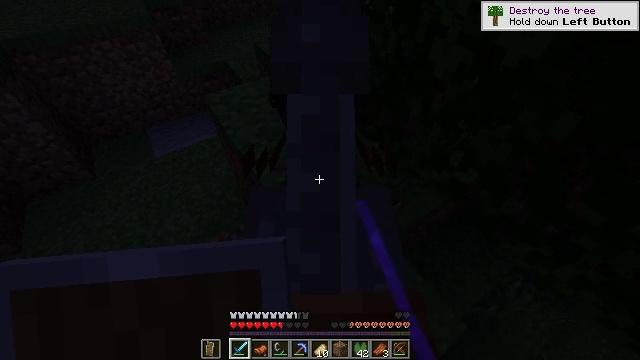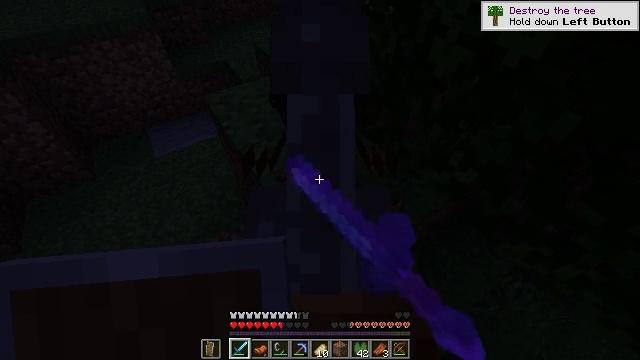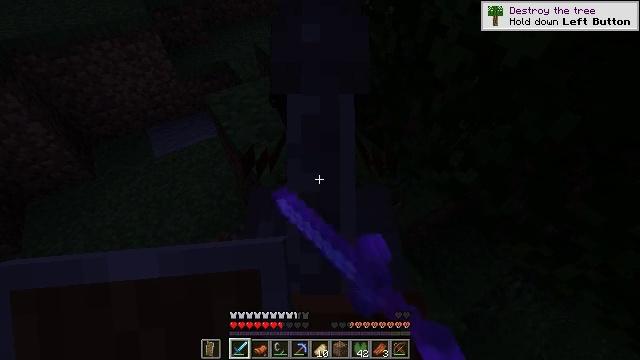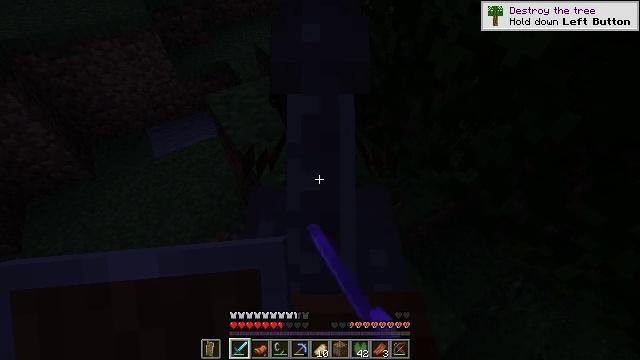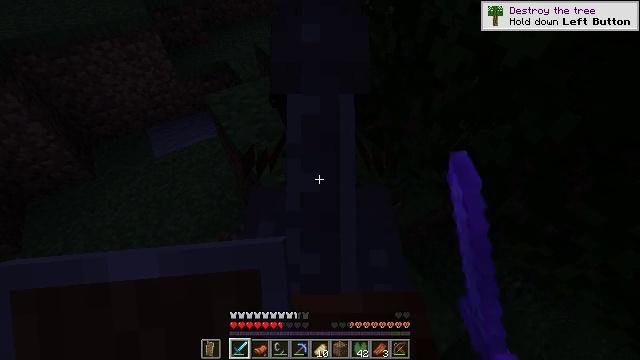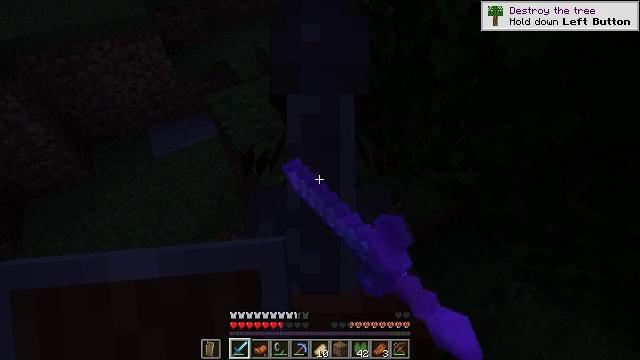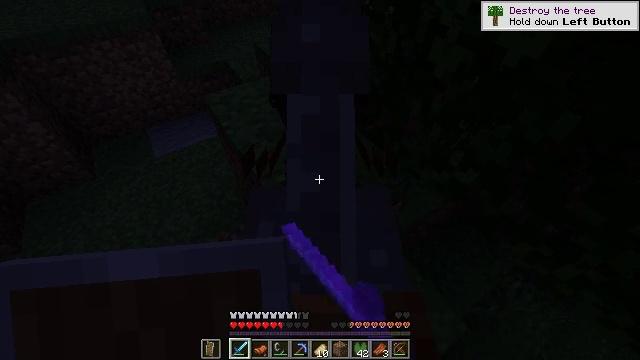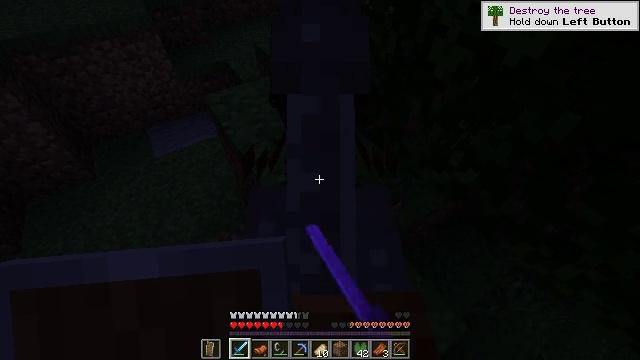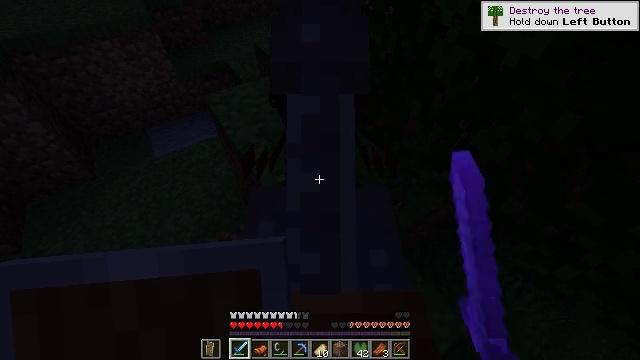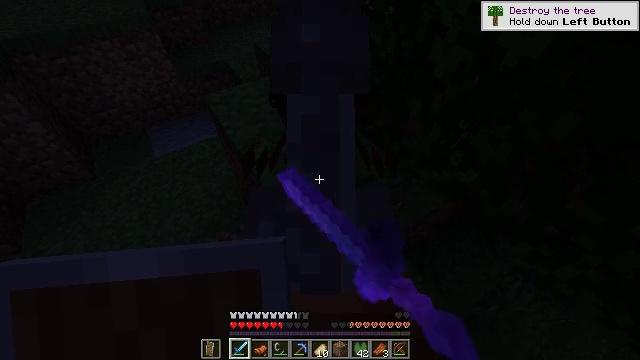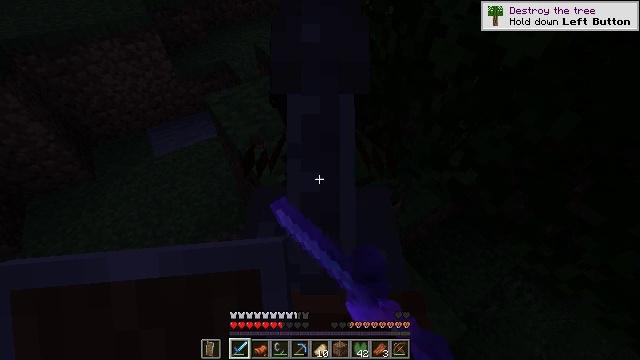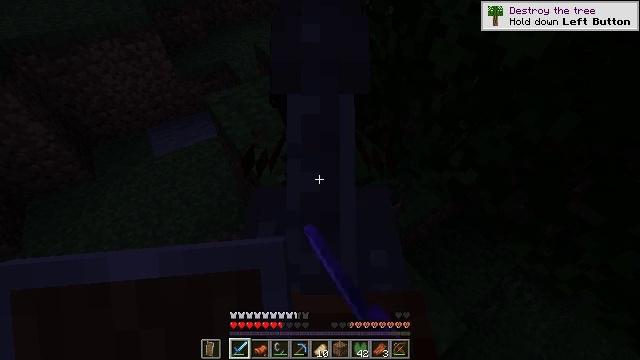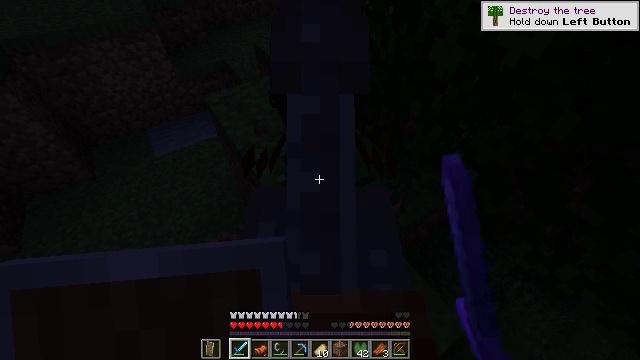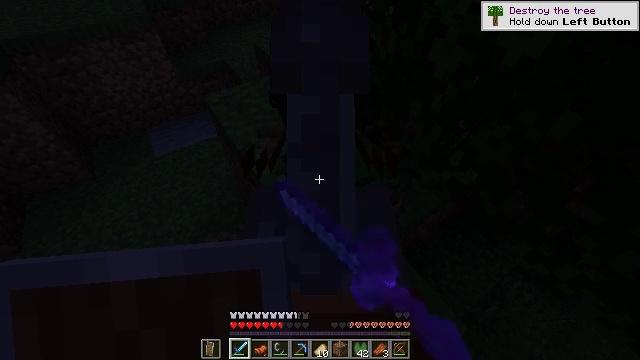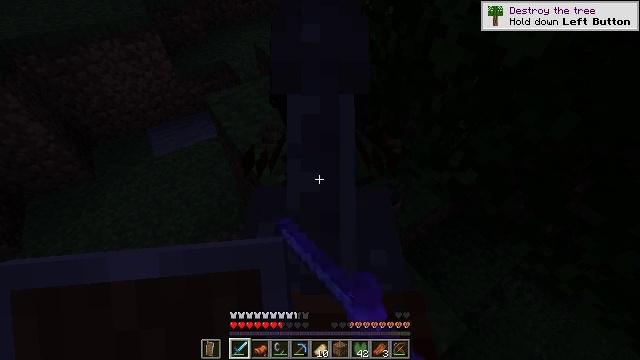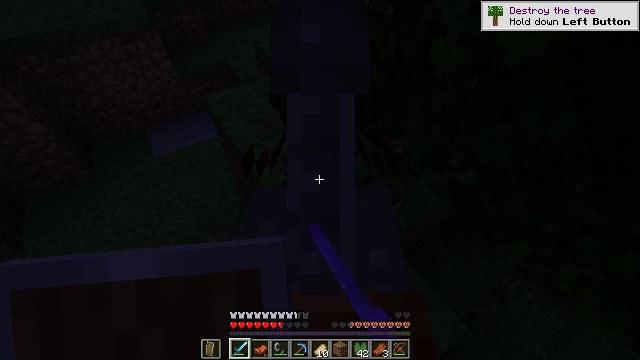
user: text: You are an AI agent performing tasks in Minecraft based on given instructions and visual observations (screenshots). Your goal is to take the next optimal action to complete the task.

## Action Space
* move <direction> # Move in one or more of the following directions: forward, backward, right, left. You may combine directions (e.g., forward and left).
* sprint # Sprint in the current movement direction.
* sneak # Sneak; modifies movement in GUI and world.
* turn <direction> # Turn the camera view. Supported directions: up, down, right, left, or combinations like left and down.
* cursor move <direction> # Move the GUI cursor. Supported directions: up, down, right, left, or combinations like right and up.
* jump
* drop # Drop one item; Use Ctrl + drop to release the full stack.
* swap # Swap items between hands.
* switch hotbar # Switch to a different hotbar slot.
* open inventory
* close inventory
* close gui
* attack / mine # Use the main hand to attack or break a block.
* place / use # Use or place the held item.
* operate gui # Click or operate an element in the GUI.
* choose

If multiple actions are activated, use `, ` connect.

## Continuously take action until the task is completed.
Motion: motion action
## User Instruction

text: Gather grass block for landscaping.
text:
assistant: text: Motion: attack / mine
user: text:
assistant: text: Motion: attack / mine
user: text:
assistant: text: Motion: attack / mine
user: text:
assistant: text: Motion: attack / mine
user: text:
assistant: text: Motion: attack / mine
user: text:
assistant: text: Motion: attack / mine
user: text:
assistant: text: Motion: attack / mine
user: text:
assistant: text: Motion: attack / mine
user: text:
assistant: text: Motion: attack / mine
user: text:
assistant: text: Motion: attack / mine
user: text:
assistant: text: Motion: attack / mine
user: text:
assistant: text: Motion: attack / mine
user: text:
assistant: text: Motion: attack / mine
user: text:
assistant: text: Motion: attack / mine
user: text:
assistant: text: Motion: attack / mine
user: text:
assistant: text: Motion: attack / mine
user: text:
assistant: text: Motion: attack / mine
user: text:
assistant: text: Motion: attack / mine
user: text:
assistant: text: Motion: attack / mine
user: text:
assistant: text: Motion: attack / mine
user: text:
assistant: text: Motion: attack / mine
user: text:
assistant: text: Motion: attack / mine
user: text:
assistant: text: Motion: attack / mine
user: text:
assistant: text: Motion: attack / mine
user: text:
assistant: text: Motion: attack / mine
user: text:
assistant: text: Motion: attack / mine
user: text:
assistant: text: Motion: attack / mine
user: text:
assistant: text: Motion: attack / mine
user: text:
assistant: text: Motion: attack / mine
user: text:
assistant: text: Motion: attack / mine